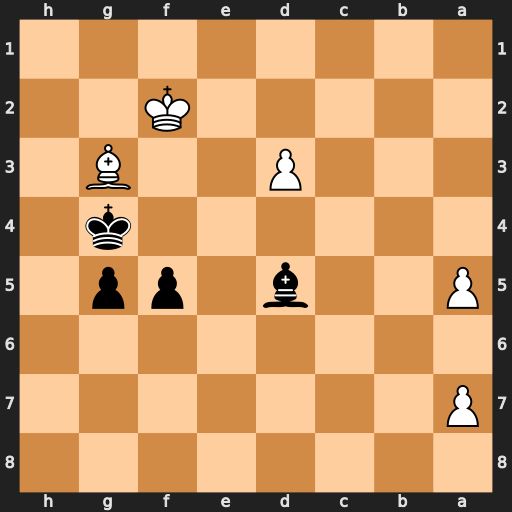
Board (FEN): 8/P7/8/P2b1pp1/6k1/3P2B1/5K2/8
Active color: b
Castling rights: -
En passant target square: -
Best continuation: f4 Bh2 Kh3 Bg1 g4